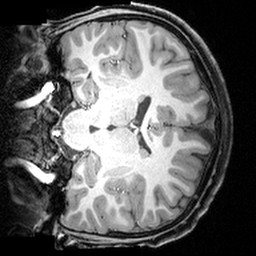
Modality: T1w
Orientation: coronal
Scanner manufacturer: siemens
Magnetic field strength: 3 T
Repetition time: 1.9 s
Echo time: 0.00397 s